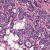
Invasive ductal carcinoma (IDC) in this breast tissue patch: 1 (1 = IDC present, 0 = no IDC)